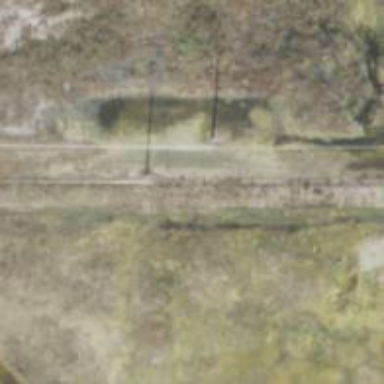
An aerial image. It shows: Power pole.